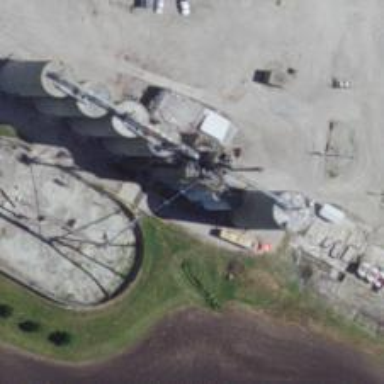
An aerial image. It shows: Silo.